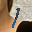
Label: 1